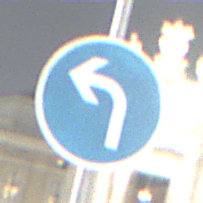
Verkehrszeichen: VorgeschriebeneFahrtrichtungLinks
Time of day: Night
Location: Outdoor (Urban)
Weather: PartlyCloudy
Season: NotSpecified
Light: Artificial